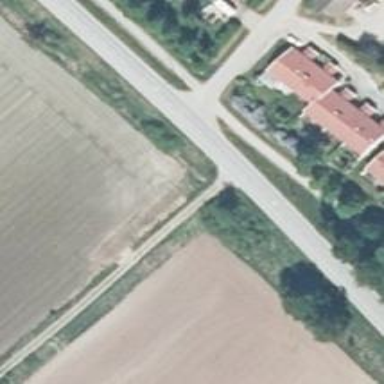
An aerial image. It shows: Tertiary road.